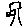
Label: tree